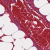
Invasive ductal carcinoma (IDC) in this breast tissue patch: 0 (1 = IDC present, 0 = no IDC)